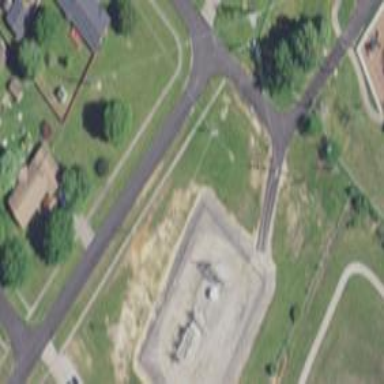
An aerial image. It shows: Power substation.